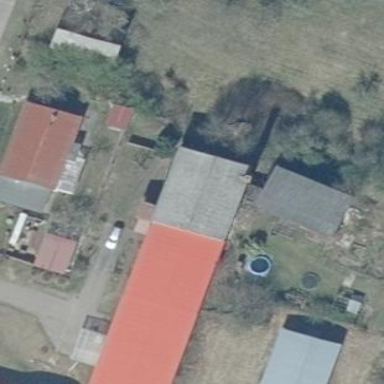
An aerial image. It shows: Building with Eternit roof.